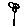
Label: flower